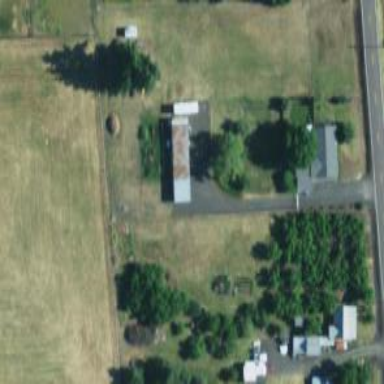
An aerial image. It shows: Driveway.